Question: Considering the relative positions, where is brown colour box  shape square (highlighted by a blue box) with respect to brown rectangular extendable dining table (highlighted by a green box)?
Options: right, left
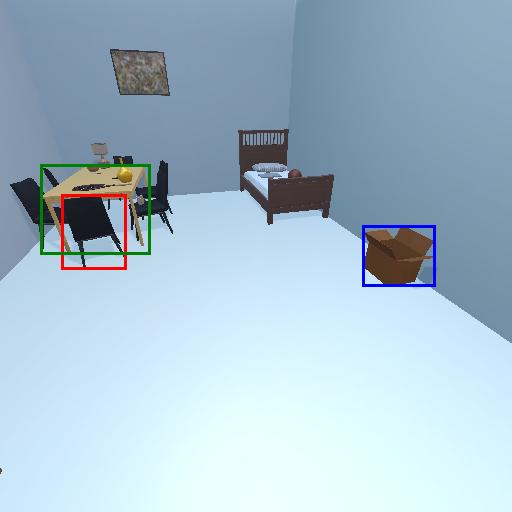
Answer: right